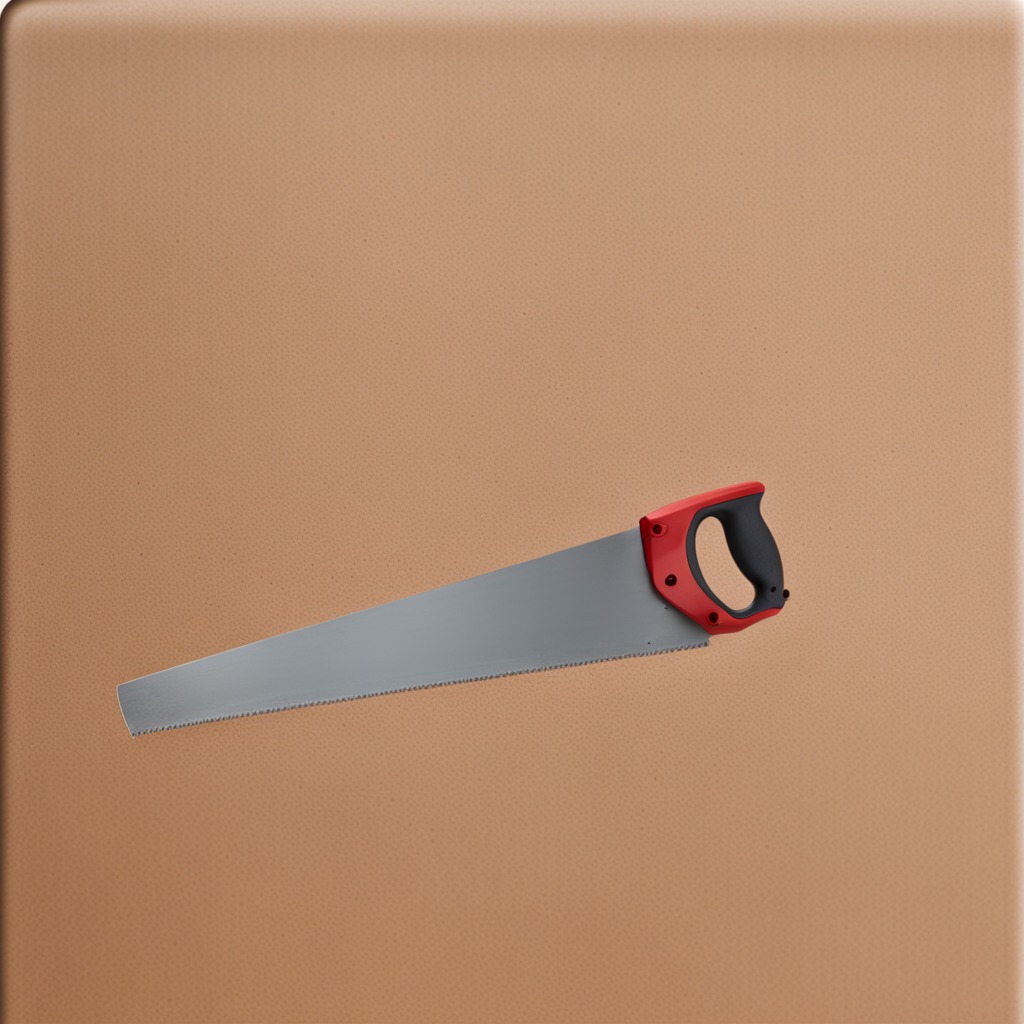
A metal saw is lying on a cardboard box surface in an outdoor workshop during daytime bright natural light soft shadows slightly creased but